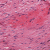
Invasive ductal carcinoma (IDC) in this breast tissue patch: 0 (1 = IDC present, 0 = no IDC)